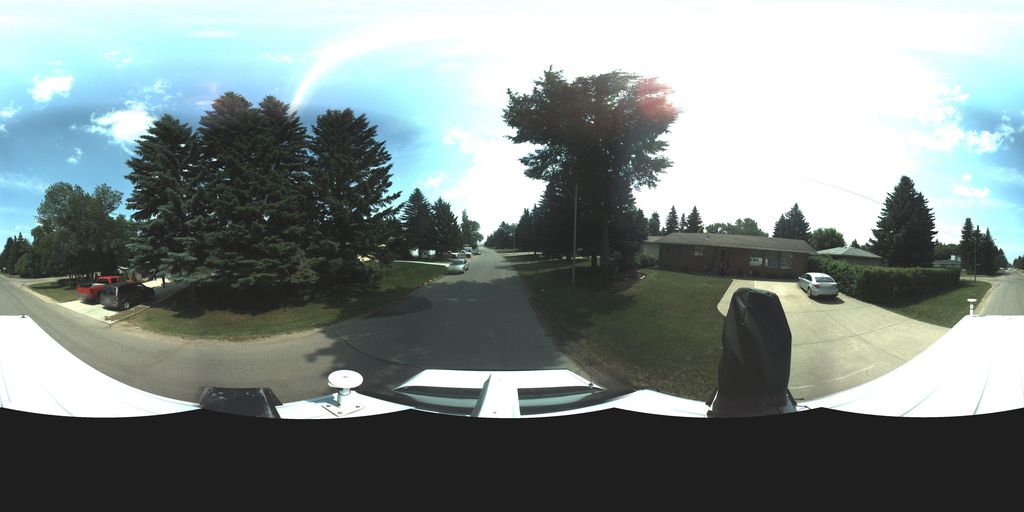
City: saskatoon